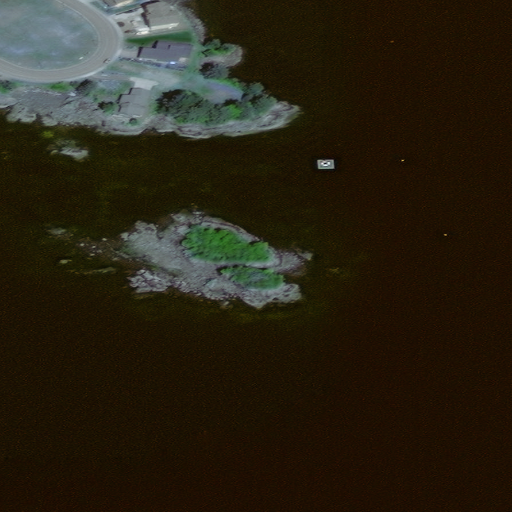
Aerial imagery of island in Alaska named Love Island containing only unknown